Question: I have searched the web and found that <URL>. I followed it, but it still cannot work. Would someone tell me what I missing. My button still on the center in the panel.

There is my code.
'''
public class PDFJPanel extends JPanel {
private JPanel jpAnnotation=null;
private JScrollPane scrollPane = new JScrollPane();
private File thisFile=null;
private PDFNotesBean bean=null;
private CommentPanel commentPane=null;
public PDFJPanel (File file)
{
thisFile=file;
getJPanel();
}
public void getJPanel( )
{
this.setLayout(new BorderLayout());
this.add(getPDFNotesBean(), BorderLayout.CENTER);
commentPane= bean.getCommentPanel();
//Right size of the Panel
JPanel rightPanel=new JPanel();
rightPanel.setLayout(new BorderLayout());
rightPanel.setBackground(Color.GREEN);
jpAnnotation=new JPanel();
JButton btnUnderline =new JButton(new ImageIcon ("../UnderlineIcon.gif"));
btnUnderline.setSize(50, 260);
btnUnderline.setAlignmentX(JButton.LEFT_ALIGNMENT);
btnUnderline.setHorizontalAlignment(JButton.LEFT);
jpAnnotation.add(btnUnderline);
rightPanel.add(jpAnnotation, BorderLayout.NORTH );
rightPanel.add((Component) commentPane, BorderLayout.CENTER );
this.add(rightPanel, BorderLayout.EAST );
}
'''
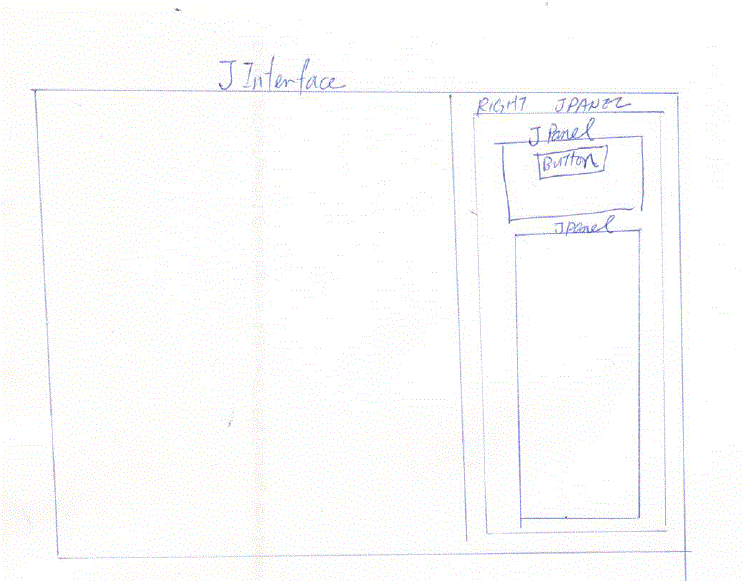
Answer: I found that I need to set the layout like that jpAnnotation.setLayout(new FlowLayout(FlowLayout.LEADING));